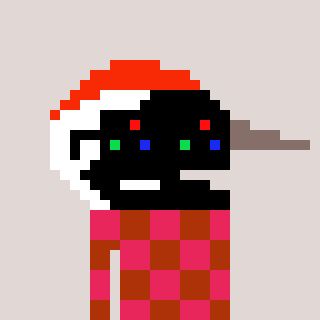
a pixel art character with square black sunglasses, a crane-shaped head and a hotbrown-colored body on a warm background